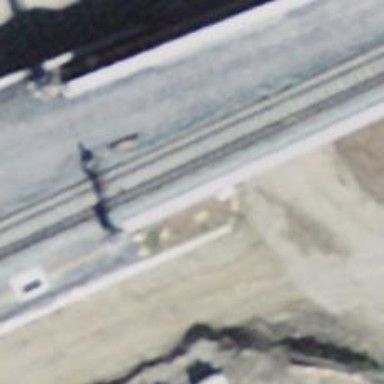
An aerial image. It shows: Retaining wall.